Aerial crown-view tile of a tropical tree (Barro Colorado Island, Panama), acquired 20250818:
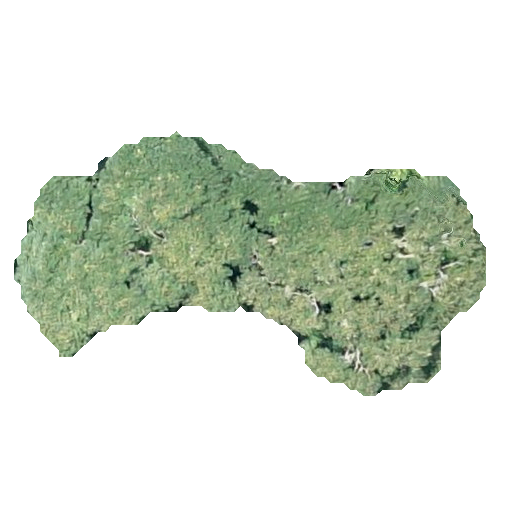
Species: Jacaranda copaia
GBIF accepted scientific name: Jacaranda copaia
Crown area: 111.763 m²